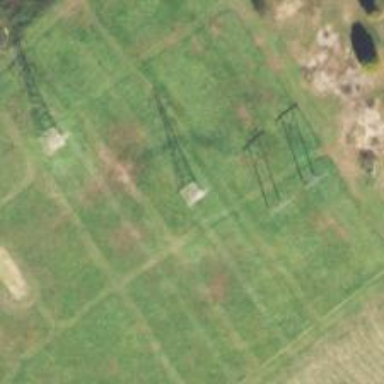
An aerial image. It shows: Lattice structure tower.